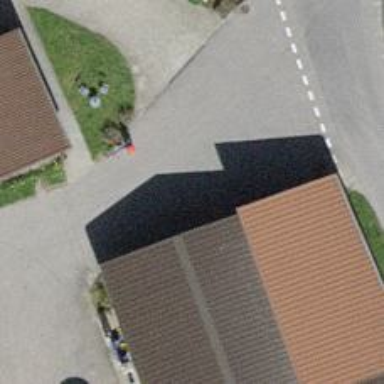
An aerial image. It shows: Farm shop.